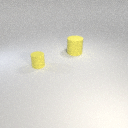
large yellow rubber cylinder to the right of small yellow rubber cylinder